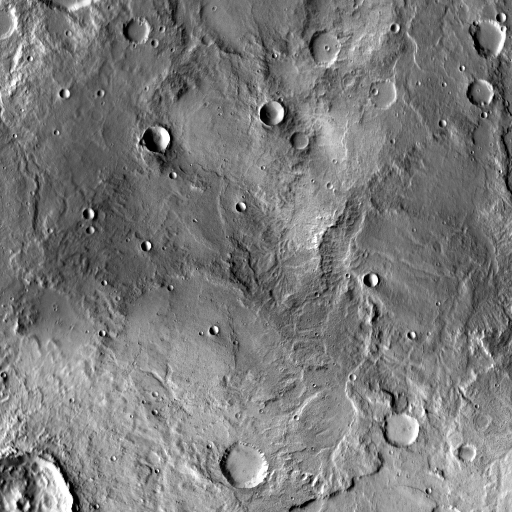
Crater classes present: Background, Other, Layered, Buried, Secondary